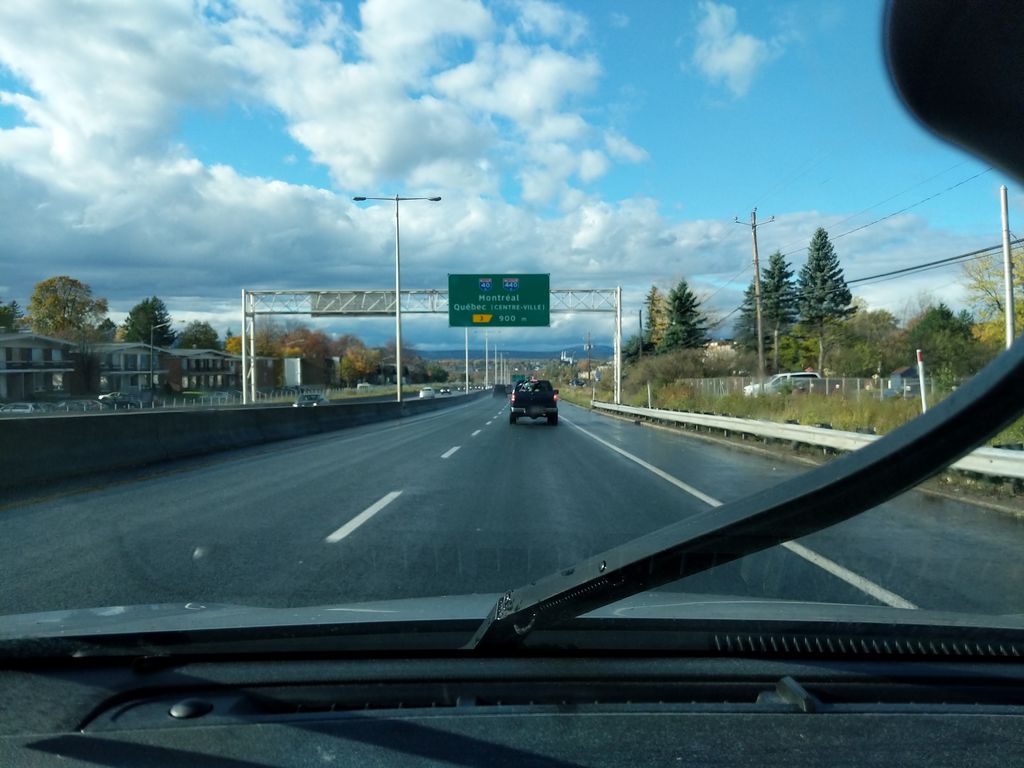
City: quebec_city